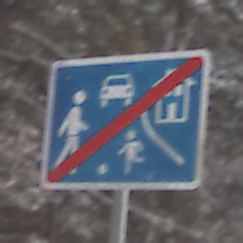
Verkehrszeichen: EndeVerkehrsberuhigterBereich
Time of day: MorningAfternoon
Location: Outdoor (Nature)
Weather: PartlyCloudy
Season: Winter
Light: Natural